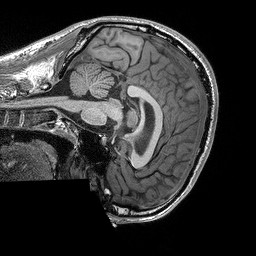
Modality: T1w
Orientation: sagittal
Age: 21
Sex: male
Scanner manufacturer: siemens
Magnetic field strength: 3 T
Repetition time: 2.3 s
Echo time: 0.00298 s